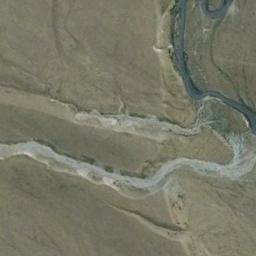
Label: desert